Question: Here's the setup:
I have an excel spreadsheet that has a very simple page. It looks like so:

I use the following connection string to access this file:
'''
string.Format("Provider=Microsoft.ACE.OLEDB.12.0;Data Source={0};Extended Properties="Excel 8.0;HDR=NO";", fn)
'''
My function to access the file looks like:
'''
try
{
string select = string.Format("SELECT * FROM [{0}$]", tab.PageName);
OleDbDataAdapter adapter = new OleDbDataAdapter(select, con);
DataSet ds = new DataSet();
adapter.Fill(ds, tab.PageName);
// DEBUG: Let's just see what it is getting...
for (int x = 0; x < 13; x++)
{
for (int y = 0; y < 3; y++)
{
Console.Write(ds.Tables[0].Rows[x][y].ToString() + " ");
}
Console.WriteLine("");
}
}
catch
{ ... }
'''
Why would the code NOT read some cells? Note that there is the text "Profit" at C5. I can read B5 just fine as "Revenue". I can read C6 just fine as an integer value. But Profit seems to vanish.
This isn't such a big problem with the header information, but entire blocks of real data refuse to be read. Instead it returns DBNull, even when the cell contains real, valid, usable data. The cells are all formatted exactly the same between cells that can read and cells that return DBNull.
I'm truly stumped!!!
Any thoughts?
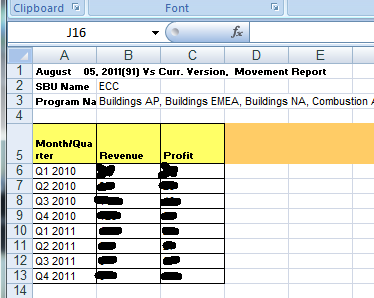
Answer: '''
new OleDbConnection("...TypeGuessRows=0;ImportMixedTypes=Text");
'''
I have a hunch you may be experiencing <URL>.
Try adding those parameters to your connection string.